Question: My application supports login with facebook, but when I log out and log in again I am not asked for any credentials - it immediately logs in with the username which goes native in iOS6. I want something like in native facebook application:

When clicking "not you" facebook offers new login screen.
I followed this <URL>
The problem seems to be somewhere here:
'''
- (void)openSession
{
NSArray *permissions=[NSArray arrayWithObjects: @"publish_stream", @"publish_actions",@"create_event", nil];
// [FBSession open]
[FBSession openActiveSessionWithPublishPermissions:permissions
defaultAudience:FBSessionDefaultAudienceEveryone
allowLoginUI:YES
completionHandler:
^(FBSession *session,
FBSessionState state, NSError *error) {
[self sessionStateChanged:session state:state error:error];
}];
}
- (void)sessionStateChanged:(FBSession *)session
state:(FBSessionState) state
error:(NSError *)error
{
switch (state) {
case FBSessionStateOpen: {
NSLog(@"Sesstion opened");
UIViewController *topViewController =
[self.navController topViewController];
NSLog(@"Class: %@", [[topViewController presentedViewController] class]);
if ([[topViewController presentedViewController]
isKindOfClass:[LoginViewController class]])
{
[topViewController dismissViewControllerAnimated:YES completion:nil];
}
ViewController *basic=(ViewController*)topViewController;
NSLog(@"Populating details");
[basic populateUserDetails];
}
break;
case FBSessionStateClosed:
{
NSLog(@"Session closed");
[FBSession.activeSession closeAndClearTokenInformation];
}
case FBSessionStateClosedLoginFailed:
NSLog(@"Login failed");
[self.navController popToRootViewControllerAnimated:NO];
[FBSession.activeSession closeAndClearTokenInformation];
[self showLoginView];
break;
default:
break;
}
if (error) {
UIAlertView *alertView = [[UIAlertView alloc]
initWithTitle:@"Error"
message:error.localizedDescription
delegate:nil
cancelButtonTitle:@"OK"
otherButtonTitles:nil];
[alertView show];
}
}
'''
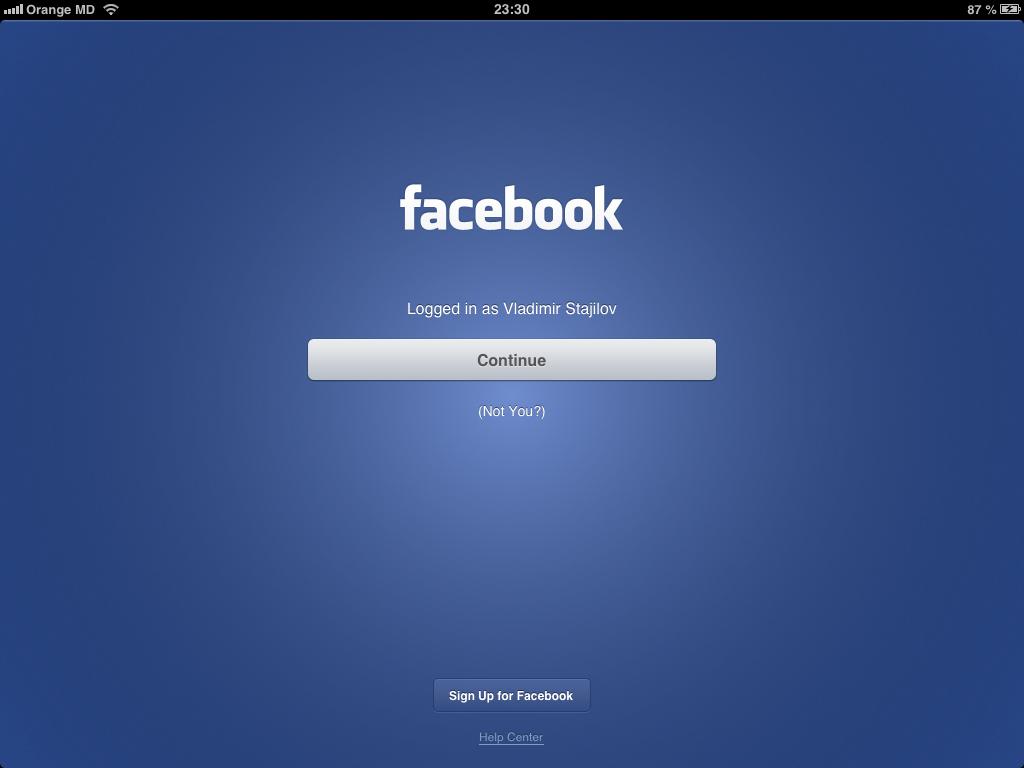
Answer: I am not sure the Facebook SDK supports that - although I might be wrong. The idea (as I understand it) is that Facebook login allows the currently logged in Facebook user to login to your app. If no one is logged in to Facebook, the credentials page will be shown. After providing valid credentials, the user will be logged in to Facebook and an auth_token is sent to your app.
The point is that you can't authenticate a different user than the one currently logged in to Facebook. That would first require a logout of the current user and I think Facebook wish to keep this "change user" functionality to the Facebook app.
Also, note that when logging out from your app, the user stays logged in to Facebook. This is different from the policy that applies to web sites that use Facebook authentication. In that case, the user should be logged out both from the site and from Facebook.